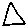
Label: triangle